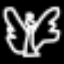
Label: angel